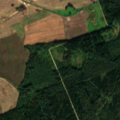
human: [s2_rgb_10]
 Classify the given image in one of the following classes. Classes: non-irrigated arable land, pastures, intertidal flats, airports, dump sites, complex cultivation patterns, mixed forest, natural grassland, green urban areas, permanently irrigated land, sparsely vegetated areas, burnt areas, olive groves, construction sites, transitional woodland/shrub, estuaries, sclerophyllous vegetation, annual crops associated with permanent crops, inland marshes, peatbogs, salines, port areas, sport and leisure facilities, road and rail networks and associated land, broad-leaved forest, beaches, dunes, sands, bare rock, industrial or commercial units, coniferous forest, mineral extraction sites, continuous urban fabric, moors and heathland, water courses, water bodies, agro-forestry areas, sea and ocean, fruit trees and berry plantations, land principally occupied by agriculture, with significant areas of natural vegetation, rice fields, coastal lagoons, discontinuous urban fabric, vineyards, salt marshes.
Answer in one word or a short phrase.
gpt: non-irrigated arable land, broad-leaved forest, coniferous forest, mixed forest, transitional woodland/shrub